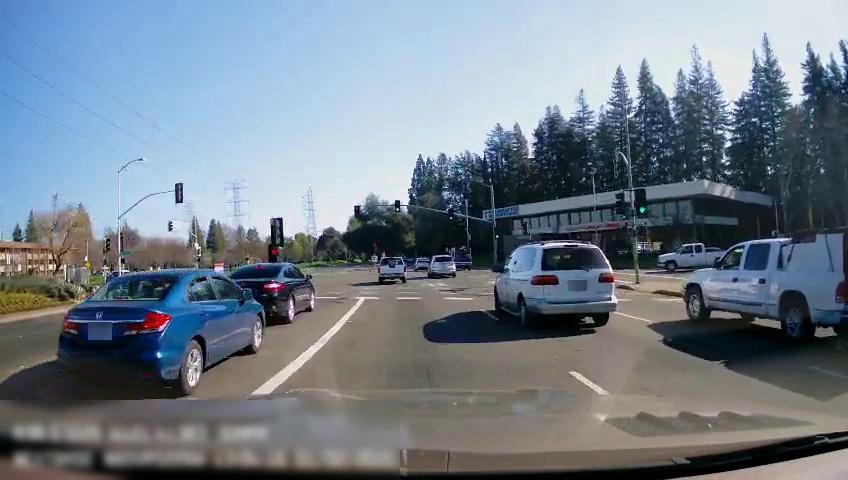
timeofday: Day
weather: Sunny
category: Drivable Space
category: Drivable Space
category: Vehicles | Truck
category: Vehicles | Truck
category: Vehicles | Car
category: Vehicles | Van
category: Vehicles | SUV
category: Vehicles | Car
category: Vehicles | Car
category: Vehicles | Truck
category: Vehicles | Truck
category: Lanes | Current Lane
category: Lanes | Current Lane
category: Lanes | Current Lane
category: Traffic | Lights
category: Traffic | Lights
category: Traffic | Lights
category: Traffic | Lights
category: Traffic | Lights
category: Traffic | Lights
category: Traffic | Lights
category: Traffic | Lights
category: Traffic | Lights
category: Traffic | Lights
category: Traffic | Lights